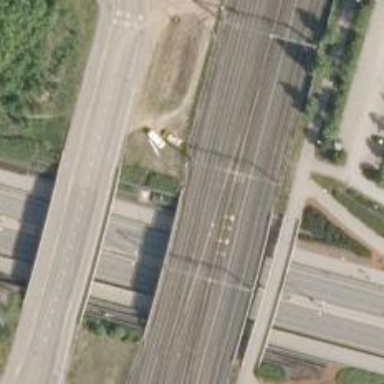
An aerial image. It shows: Bridge over railway with continuous electrified contact line.